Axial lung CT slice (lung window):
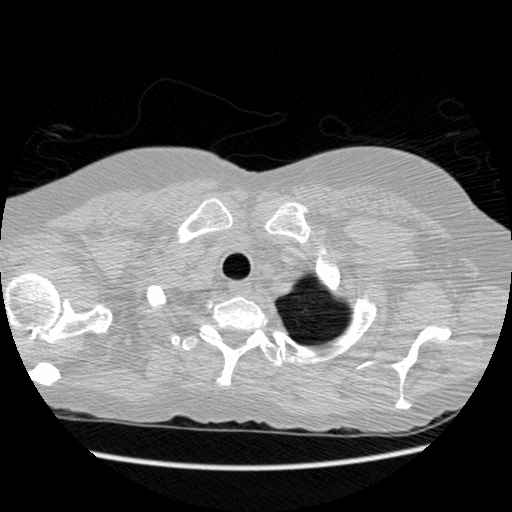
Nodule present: no